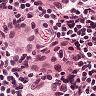
Metastatic tissue present: yes